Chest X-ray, PA view. Patient: 64 years old, sex M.
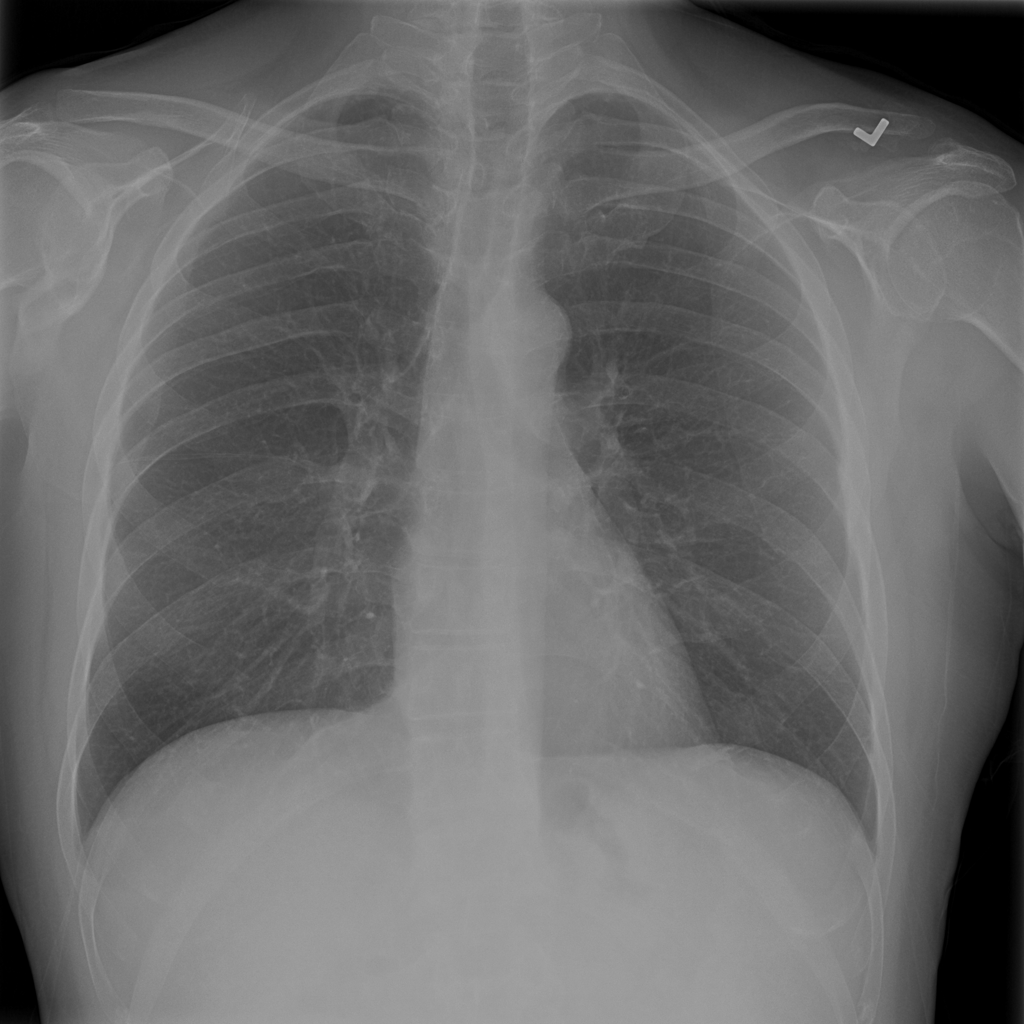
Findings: No Finding